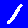
Digit: 1